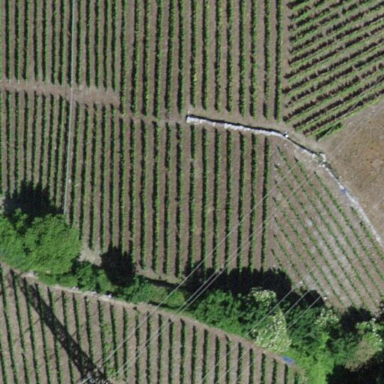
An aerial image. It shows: Vineyard where grapes are grown.